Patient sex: F
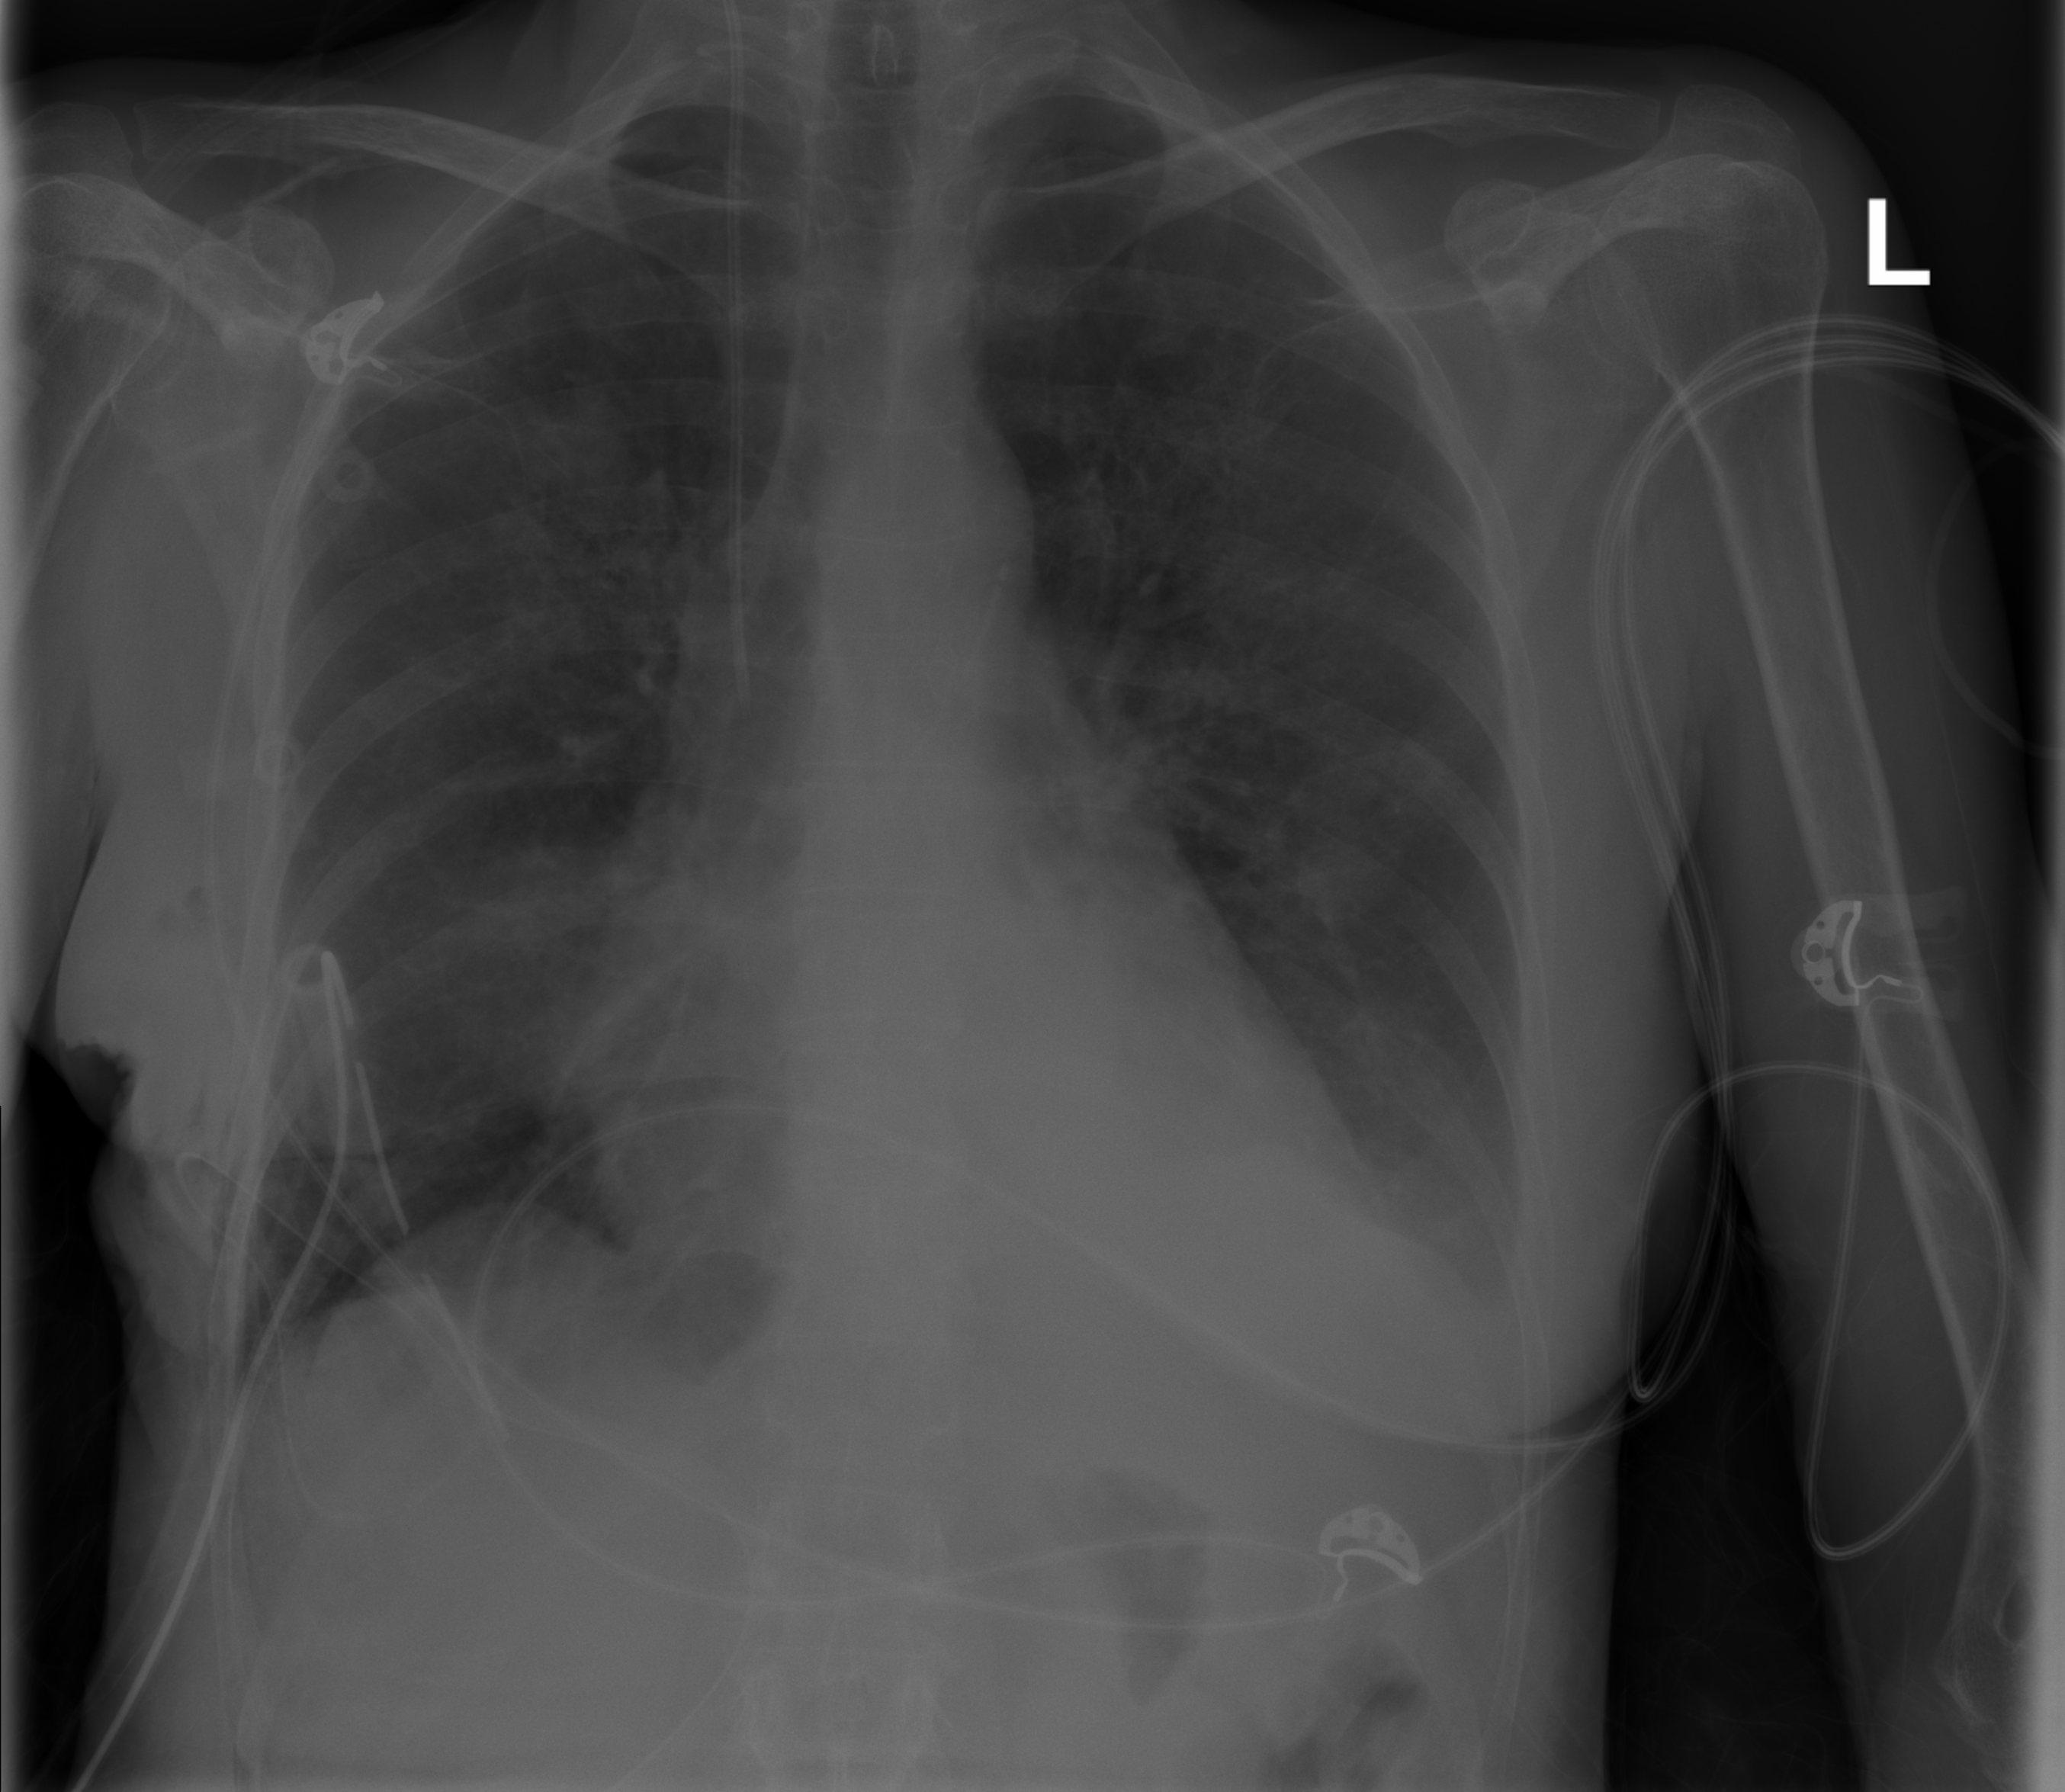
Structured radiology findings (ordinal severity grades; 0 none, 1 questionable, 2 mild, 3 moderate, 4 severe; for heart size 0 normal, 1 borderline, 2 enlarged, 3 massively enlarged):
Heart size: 1
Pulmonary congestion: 0
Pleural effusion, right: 0
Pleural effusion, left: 2
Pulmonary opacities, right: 2
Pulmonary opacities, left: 0
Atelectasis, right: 2
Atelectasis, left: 2